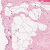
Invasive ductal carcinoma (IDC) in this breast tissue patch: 0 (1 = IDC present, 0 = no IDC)